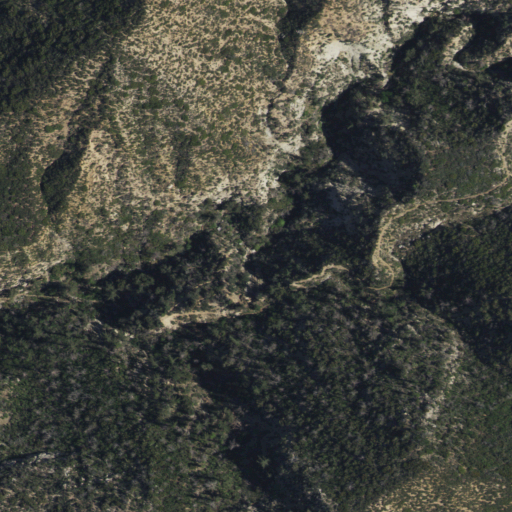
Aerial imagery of valley in California named Daisy Canyon containing only shrub